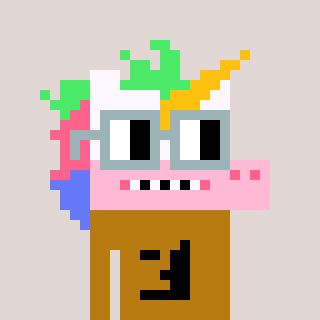
a pixel art character with square dark gray glasses, a unicorn-shaped head and a gold-colored body on a warm background